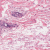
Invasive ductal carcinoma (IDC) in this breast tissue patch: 0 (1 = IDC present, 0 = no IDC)